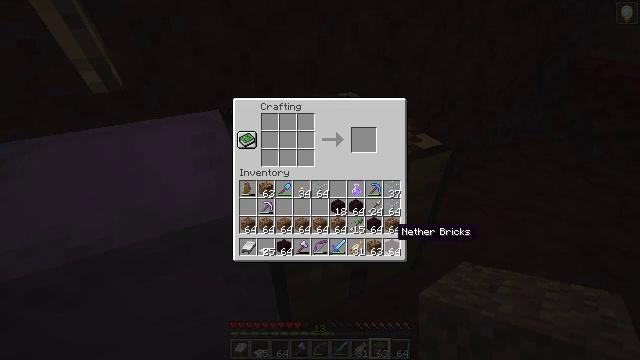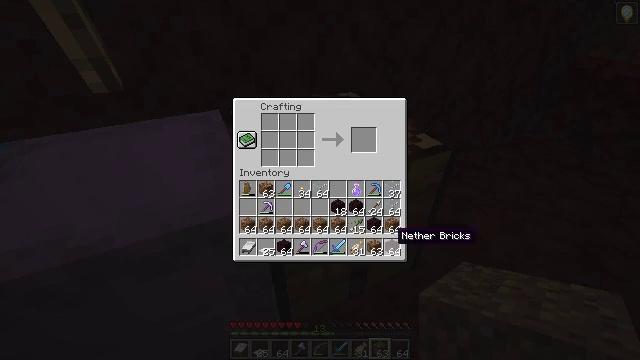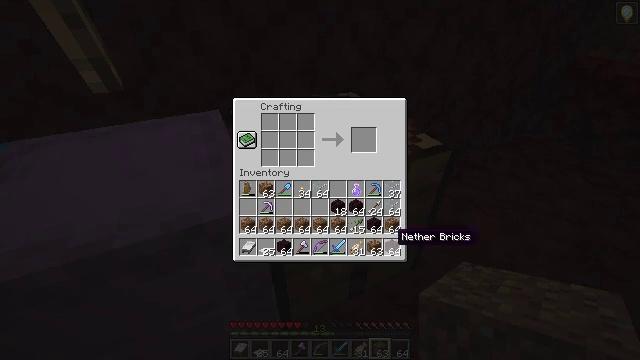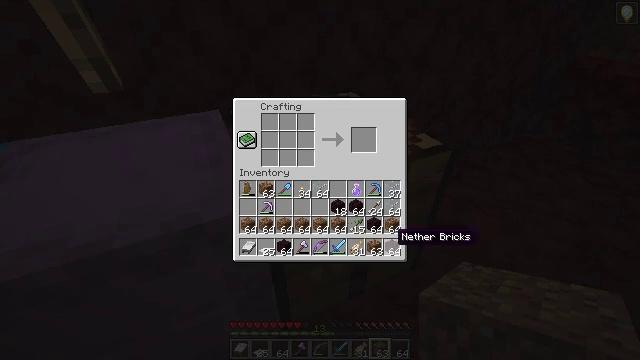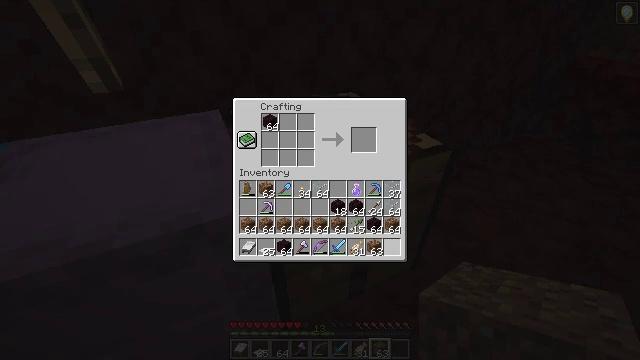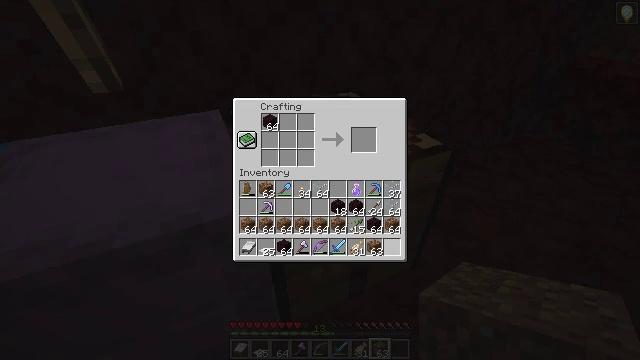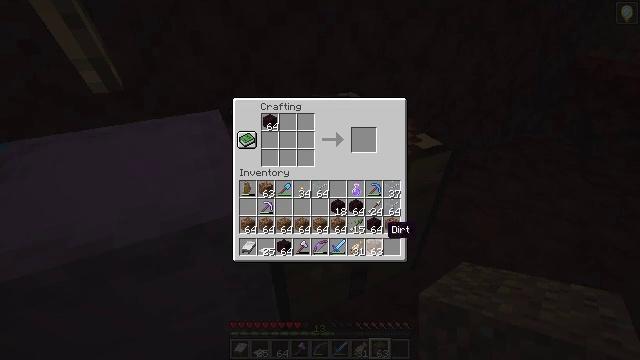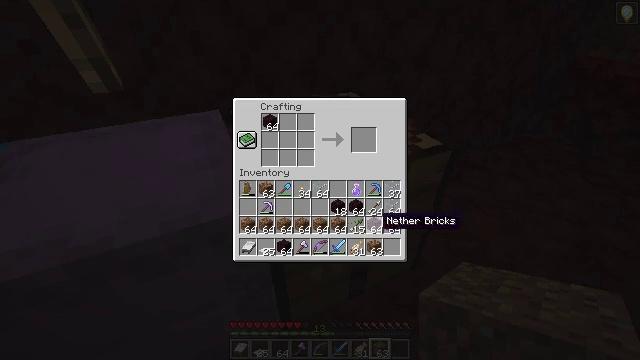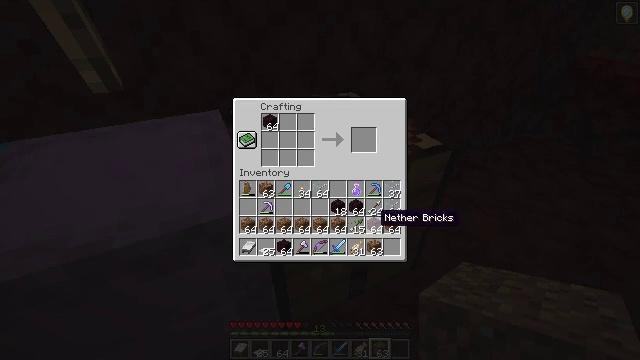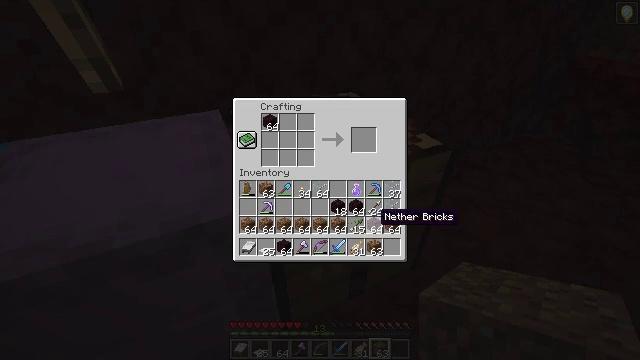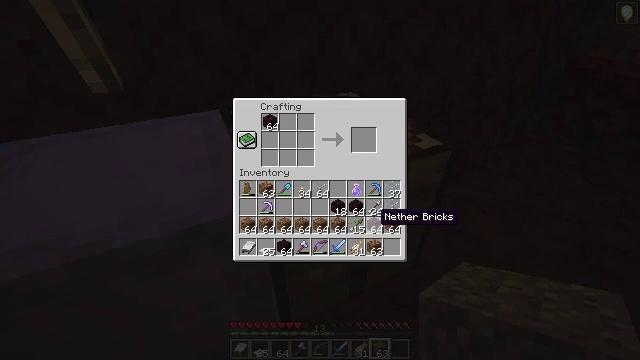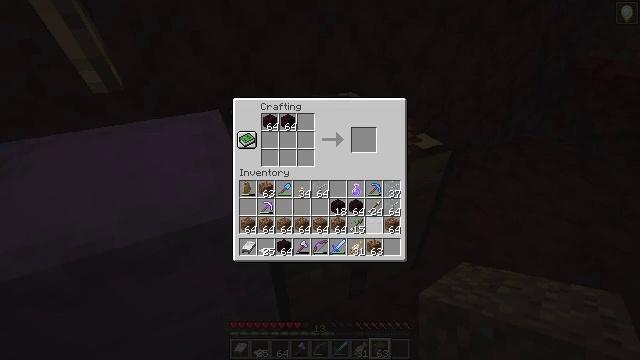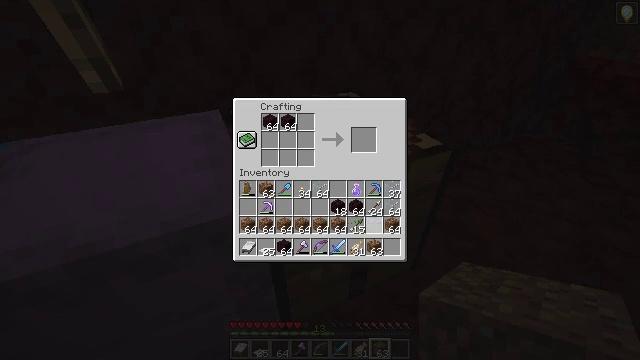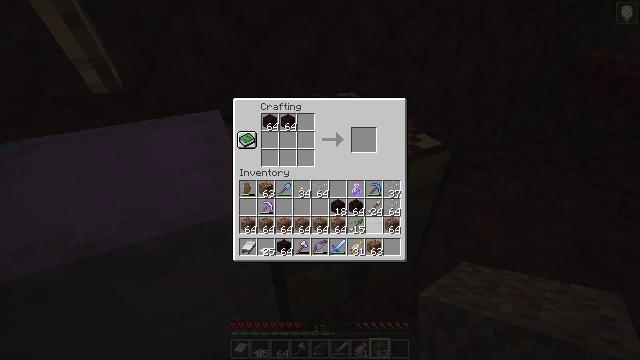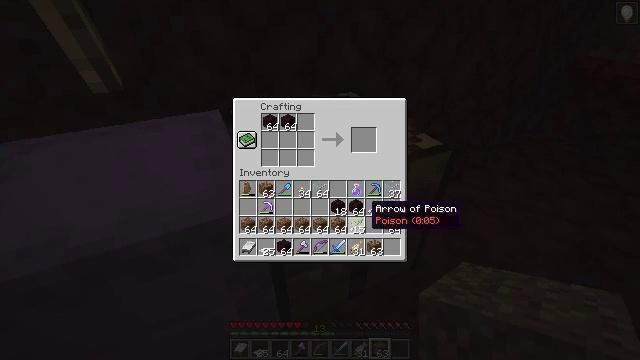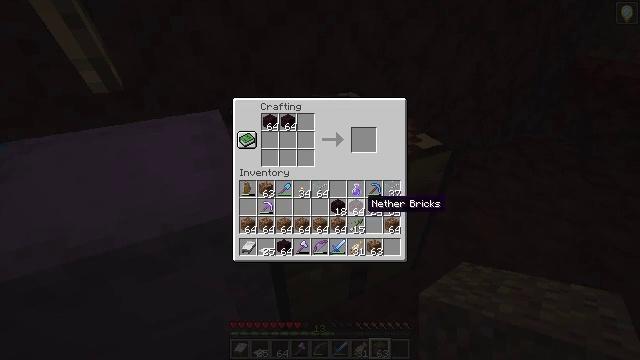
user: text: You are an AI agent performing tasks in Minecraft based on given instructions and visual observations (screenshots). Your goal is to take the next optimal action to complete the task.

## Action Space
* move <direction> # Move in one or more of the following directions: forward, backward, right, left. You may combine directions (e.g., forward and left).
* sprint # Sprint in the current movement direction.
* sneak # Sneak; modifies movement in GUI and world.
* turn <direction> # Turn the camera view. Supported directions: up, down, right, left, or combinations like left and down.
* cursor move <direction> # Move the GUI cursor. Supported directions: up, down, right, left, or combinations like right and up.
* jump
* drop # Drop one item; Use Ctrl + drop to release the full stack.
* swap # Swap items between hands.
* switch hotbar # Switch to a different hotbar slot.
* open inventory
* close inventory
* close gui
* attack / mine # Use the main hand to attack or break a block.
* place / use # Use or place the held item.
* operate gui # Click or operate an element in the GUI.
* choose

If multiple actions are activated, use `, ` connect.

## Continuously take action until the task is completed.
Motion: motion action
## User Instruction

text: Create a nether brick slab with the crafting table.
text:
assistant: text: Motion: sneak
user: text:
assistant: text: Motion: sneak
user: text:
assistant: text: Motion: sneak
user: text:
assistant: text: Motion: sneak, choose
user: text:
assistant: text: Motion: sneak, choose
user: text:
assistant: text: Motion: sneak, cursor move left and up
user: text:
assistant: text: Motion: sneak, cursor move up
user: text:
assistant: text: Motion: sneak
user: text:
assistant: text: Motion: sneak
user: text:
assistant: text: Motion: sneak
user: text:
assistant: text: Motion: sneak, choose
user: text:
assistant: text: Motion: sneak, choose
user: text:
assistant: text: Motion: sneak
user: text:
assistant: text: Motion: sneak
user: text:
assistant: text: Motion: sneak
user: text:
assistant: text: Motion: sneak
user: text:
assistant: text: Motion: sneak
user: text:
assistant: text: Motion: sneak
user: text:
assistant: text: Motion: sneak, choose
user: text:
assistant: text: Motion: sneak, choose
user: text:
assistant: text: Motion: sneak, choose
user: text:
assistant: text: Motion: sneak
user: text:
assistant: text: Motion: sneak, cursor move up
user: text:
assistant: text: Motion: sneak, cursor move up
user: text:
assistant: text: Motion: sneak, cursor move up
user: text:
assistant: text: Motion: sneak, cursor move up
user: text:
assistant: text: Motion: cursor move up
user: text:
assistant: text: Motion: no_op
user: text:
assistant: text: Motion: no_op
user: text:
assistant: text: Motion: no_op